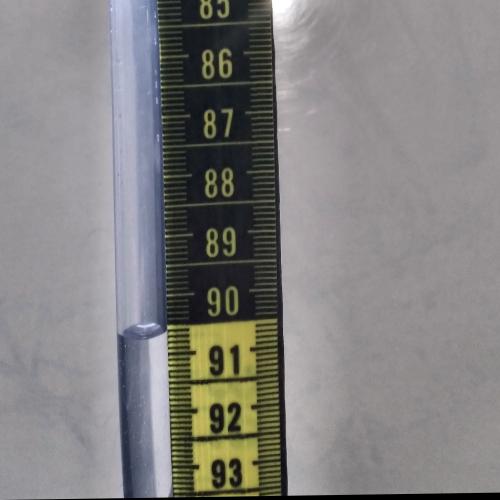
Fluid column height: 90.6 cm